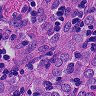
Metastatic tissue present: yes